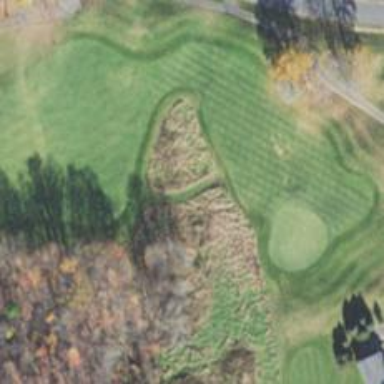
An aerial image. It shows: Serene golf path.